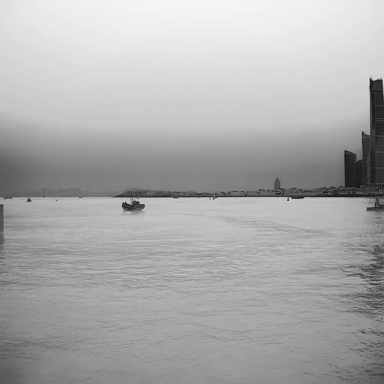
There are seven objects shown in the infrared image, including four bulk_carriers, two sailboats, and a container_ship.